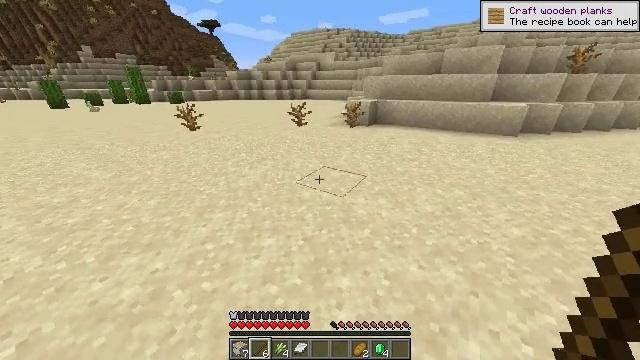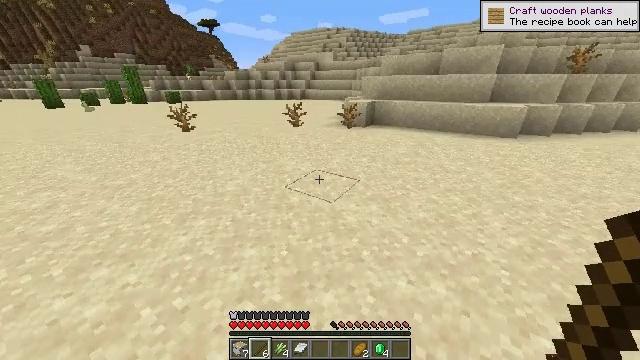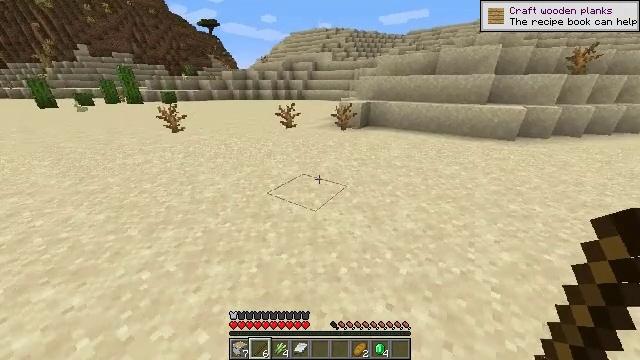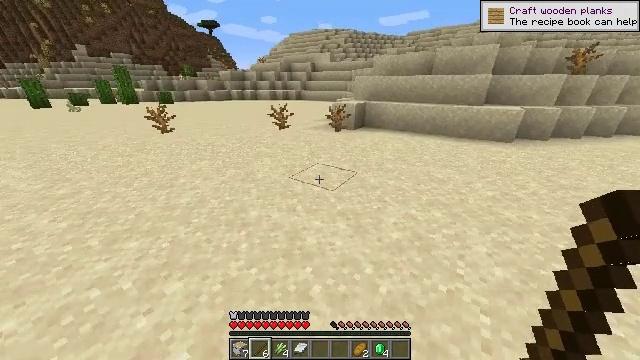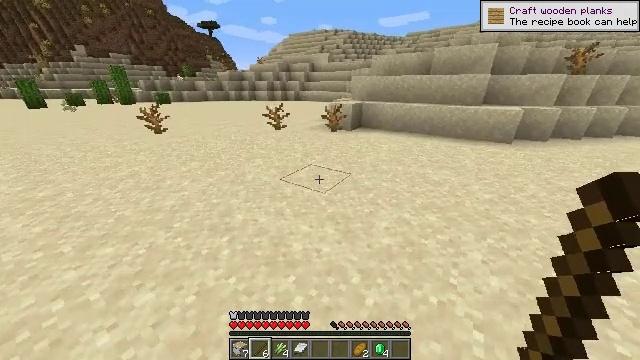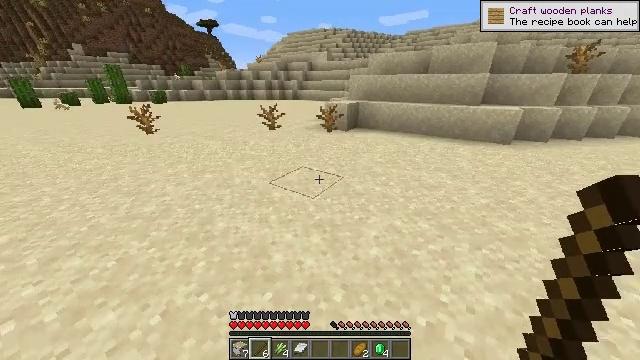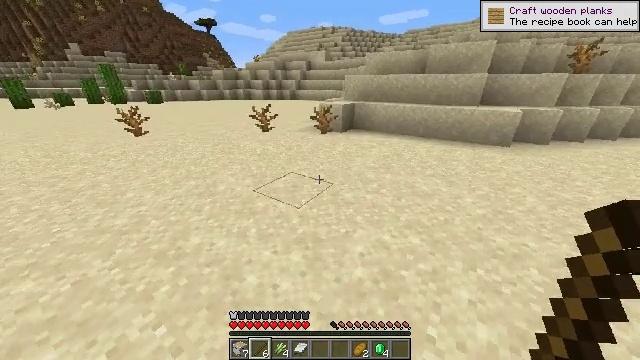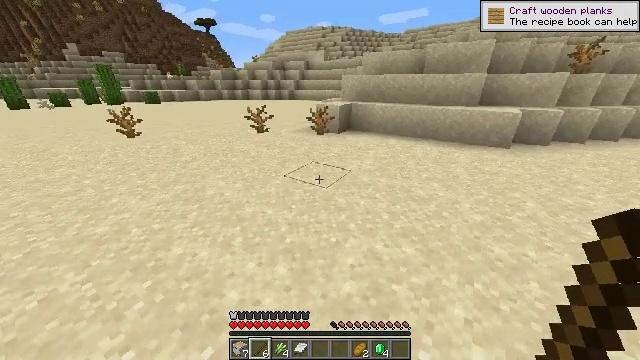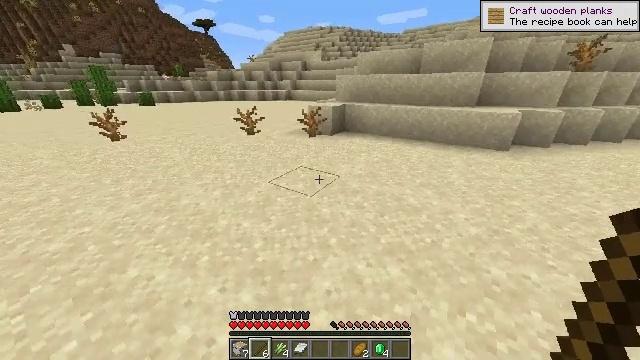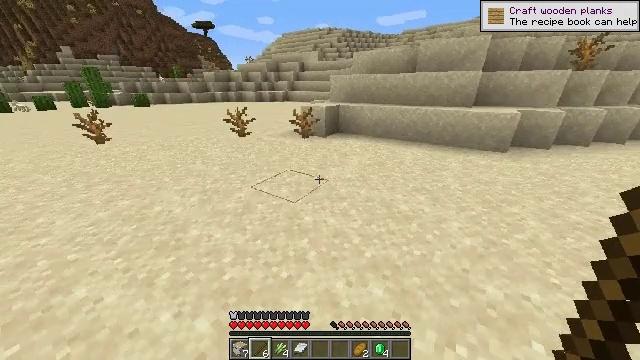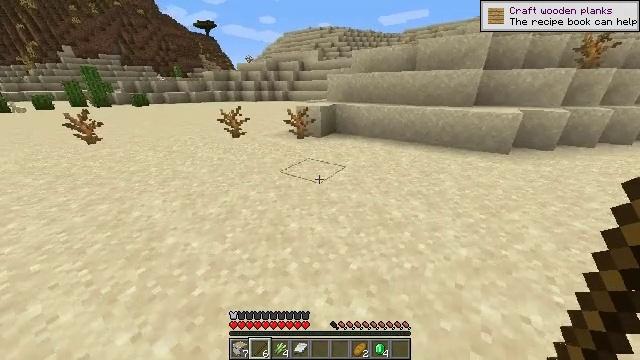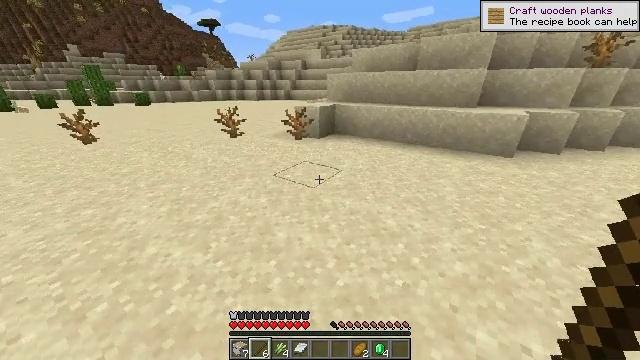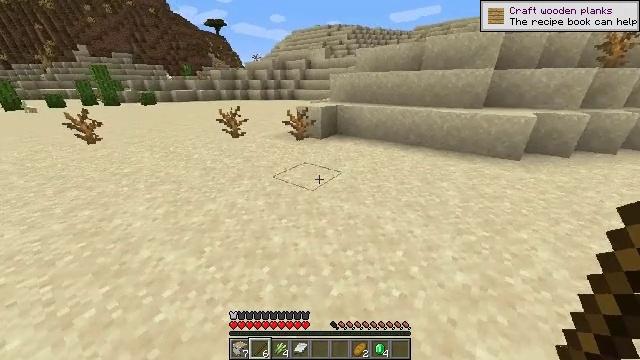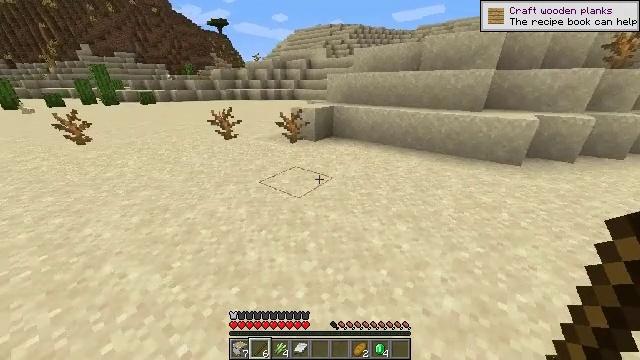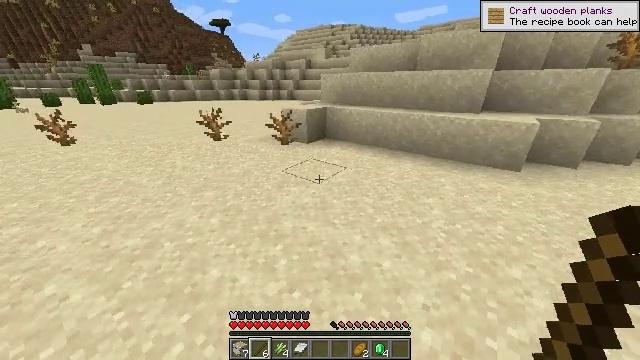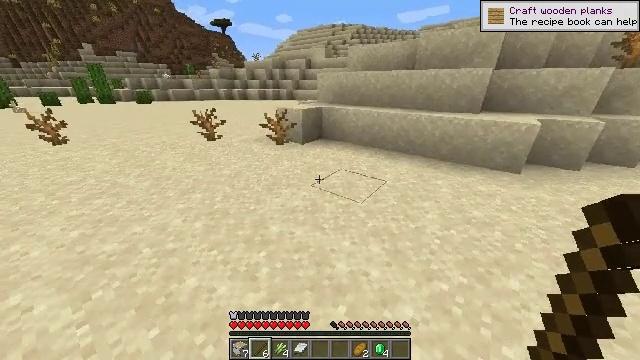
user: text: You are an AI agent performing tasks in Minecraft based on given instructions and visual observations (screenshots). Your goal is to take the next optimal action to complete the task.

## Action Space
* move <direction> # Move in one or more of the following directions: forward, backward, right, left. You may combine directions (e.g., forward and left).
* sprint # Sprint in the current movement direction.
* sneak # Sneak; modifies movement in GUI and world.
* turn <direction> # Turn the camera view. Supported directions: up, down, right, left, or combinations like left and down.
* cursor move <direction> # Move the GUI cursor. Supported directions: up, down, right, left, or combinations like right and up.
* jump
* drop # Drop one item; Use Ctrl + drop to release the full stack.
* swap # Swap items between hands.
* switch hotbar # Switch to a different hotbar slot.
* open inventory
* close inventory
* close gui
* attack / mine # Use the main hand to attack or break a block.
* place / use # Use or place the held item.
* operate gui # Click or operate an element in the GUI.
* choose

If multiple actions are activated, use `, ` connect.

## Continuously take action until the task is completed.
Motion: motion action
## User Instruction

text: Left click to mine the dead bush.
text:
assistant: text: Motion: move forward and move right
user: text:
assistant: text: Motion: move forward and move right
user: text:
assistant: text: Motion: move forward and move right
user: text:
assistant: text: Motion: move forward and move right
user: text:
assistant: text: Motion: move forward and move right
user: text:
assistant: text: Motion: move forward and move right
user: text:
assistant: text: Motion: move forward and move right
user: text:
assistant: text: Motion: move forward and move right
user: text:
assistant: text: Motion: move forward and move right
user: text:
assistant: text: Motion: move forward and move right
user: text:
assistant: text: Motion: move forward and move right
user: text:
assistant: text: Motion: move forward and move right, turn left
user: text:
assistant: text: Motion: move forward and move right
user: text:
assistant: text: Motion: move forward and move right
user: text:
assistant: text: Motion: move forward and move right
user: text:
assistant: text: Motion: move forward and move right, turn left
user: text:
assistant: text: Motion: move forward and move right
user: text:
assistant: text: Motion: move forward and move right, turn left and down
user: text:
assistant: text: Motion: move forward and move right, turn left and down
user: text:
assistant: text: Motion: move forward and move right, turn left
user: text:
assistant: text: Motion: move forward and move right, turn left
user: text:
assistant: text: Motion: move forward
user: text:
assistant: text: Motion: move forward
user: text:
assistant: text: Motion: move forward
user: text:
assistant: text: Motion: move forward
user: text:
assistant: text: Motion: move forward
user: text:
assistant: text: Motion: move forward
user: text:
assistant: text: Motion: move forward
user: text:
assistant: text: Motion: move forward
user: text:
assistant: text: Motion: move forward